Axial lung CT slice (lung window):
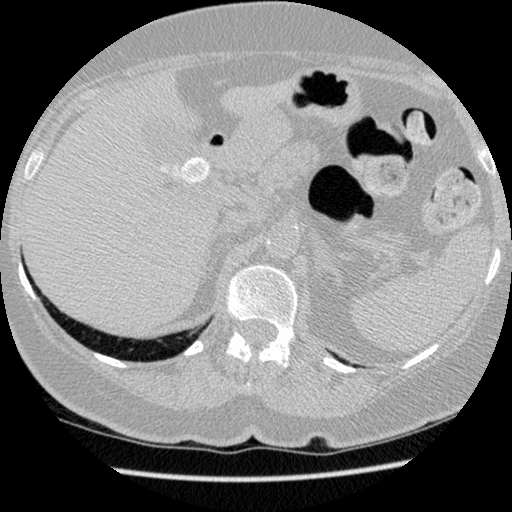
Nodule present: no